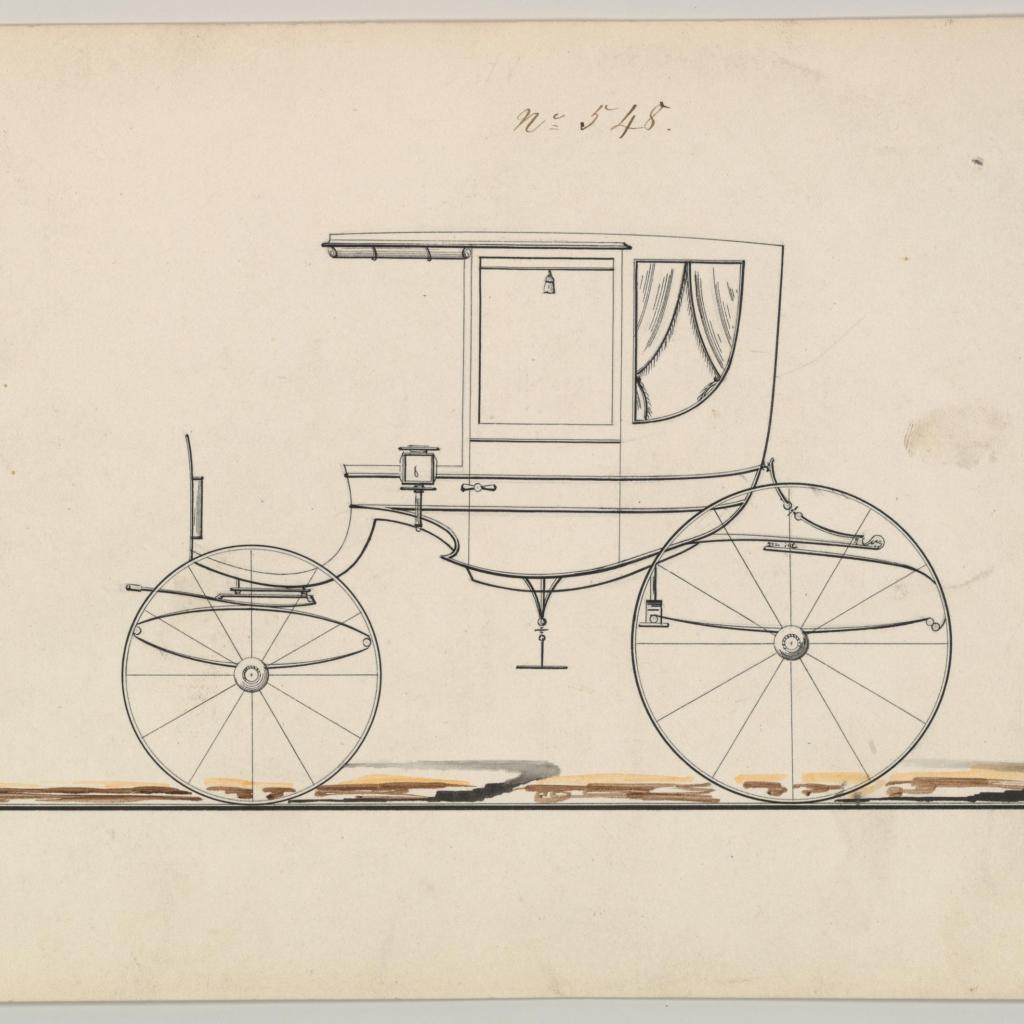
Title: Design for Rockaway, no. 548
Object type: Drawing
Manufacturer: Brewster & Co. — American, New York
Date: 1850–70
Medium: Pen and black ink, watercolor and gouache
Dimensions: sheet: 6 1/8 x 8 15/16 in. (15.6 x 22.7 cm)
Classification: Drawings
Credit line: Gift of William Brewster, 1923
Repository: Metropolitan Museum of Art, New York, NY